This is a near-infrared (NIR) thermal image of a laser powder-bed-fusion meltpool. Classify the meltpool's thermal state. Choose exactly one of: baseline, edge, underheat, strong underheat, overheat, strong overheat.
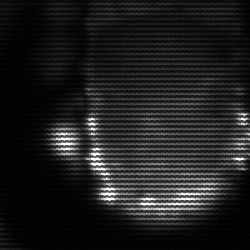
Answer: baseline